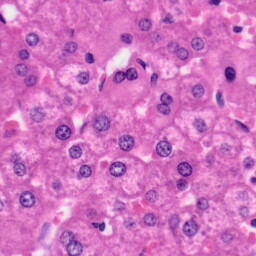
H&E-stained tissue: Liver